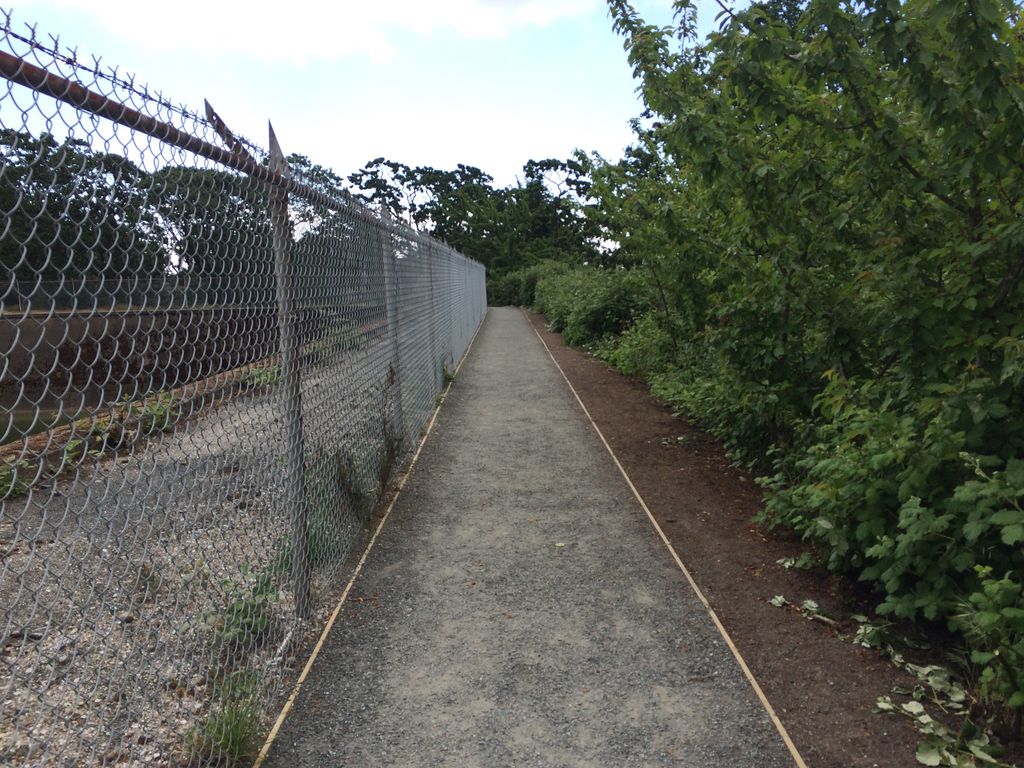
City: victoria